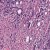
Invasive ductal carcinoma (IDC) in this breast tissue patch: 1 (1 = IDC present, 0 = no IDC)